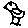
Label: bird